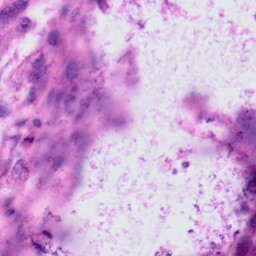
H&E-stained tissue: Skin